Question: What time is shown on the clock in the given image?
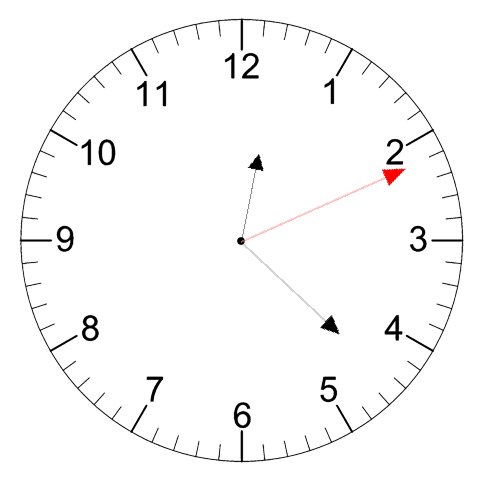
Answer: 12:22:11